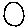
Label: circle